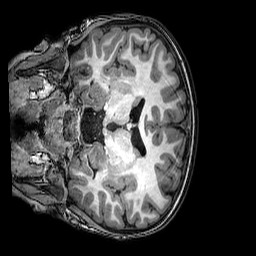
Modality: T1w
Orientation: coronal
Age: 6
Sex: male
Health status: healthy